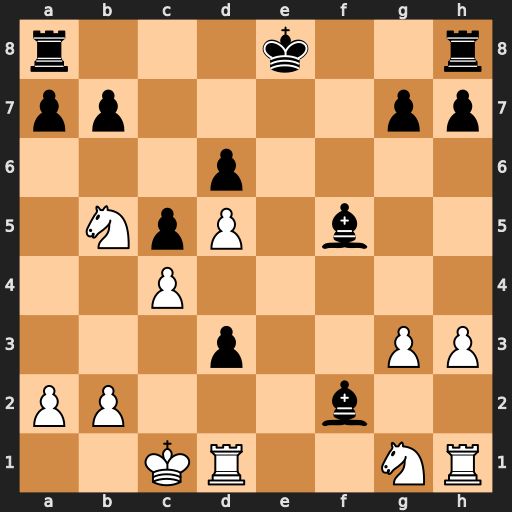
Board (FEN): r3k2r/pp4pp/3p4/1NpP1b2/2P5/3p2PP/PP3b2/2KR2NR
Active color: w
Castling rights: kq
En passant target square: -
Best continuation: Nxd6+ Kd7 Nxf5